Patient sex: M
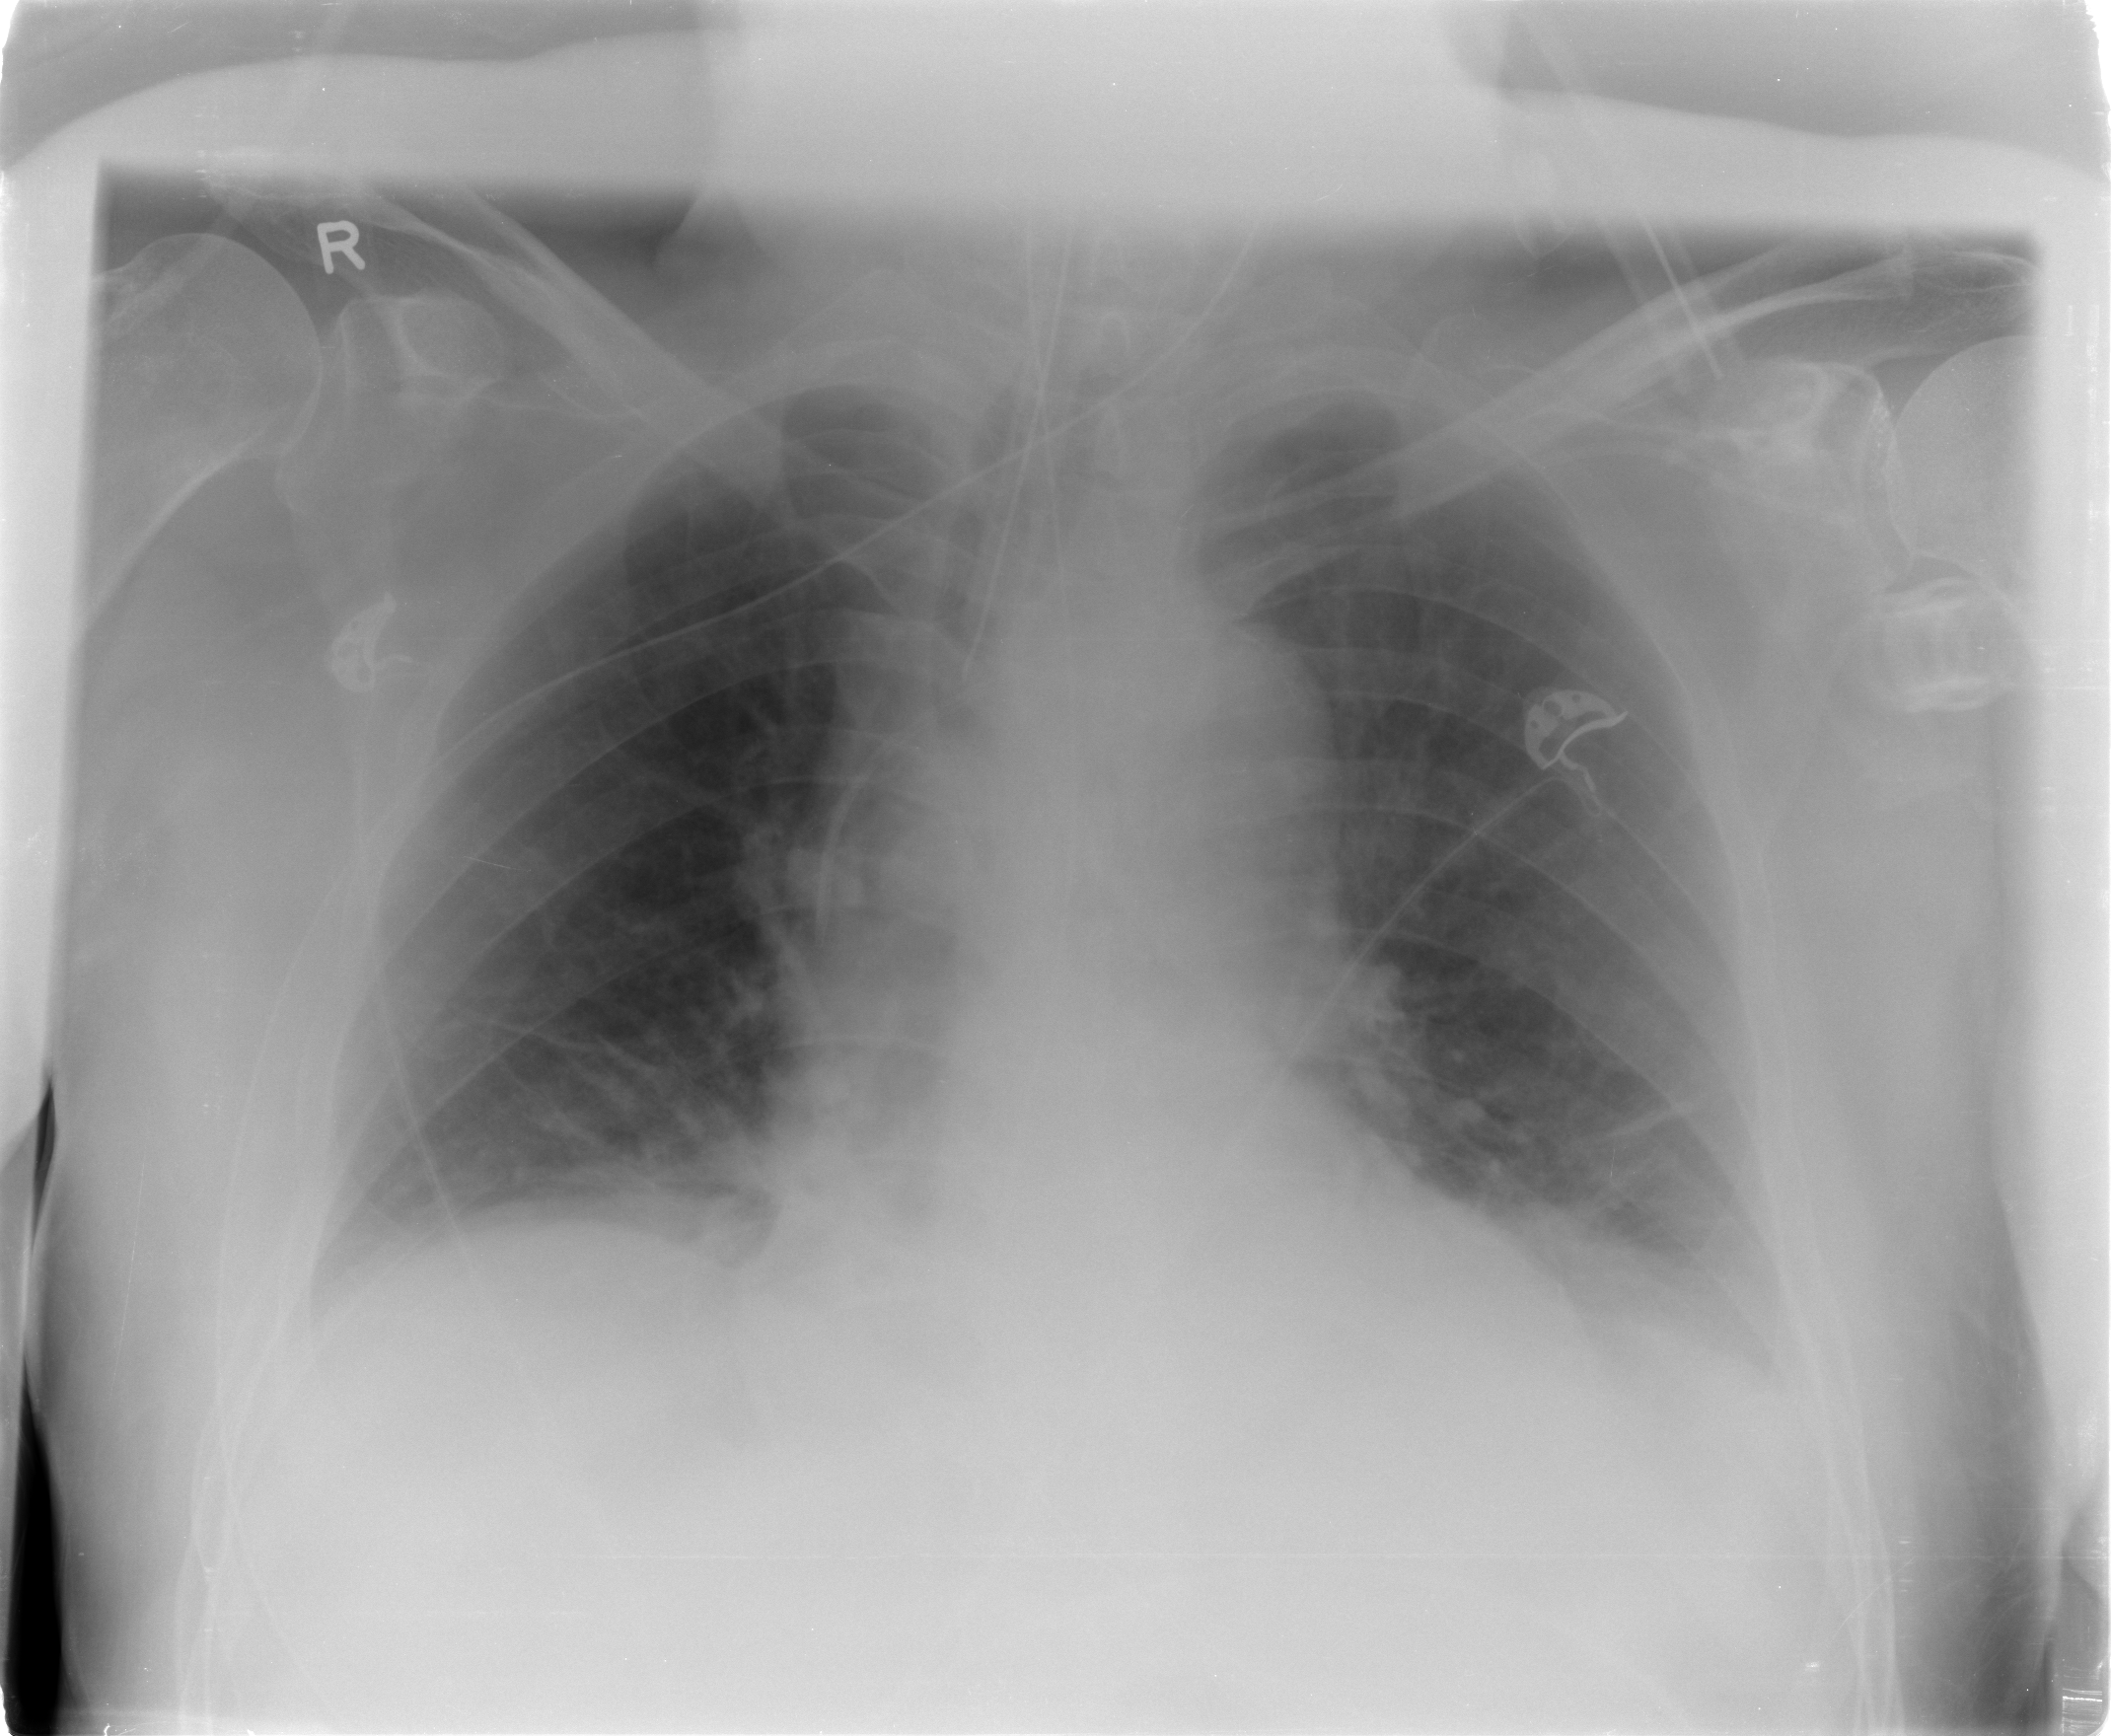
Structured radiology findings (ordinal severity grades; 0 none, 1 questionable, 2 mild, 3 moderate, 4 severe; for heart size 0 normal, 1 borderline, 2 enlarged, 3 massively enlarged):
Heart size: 0
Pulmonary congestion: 2
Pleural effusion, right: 2
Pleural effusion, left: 3
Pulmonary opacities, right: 0
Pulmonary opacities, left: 0
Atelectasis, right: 3
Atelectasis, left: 3